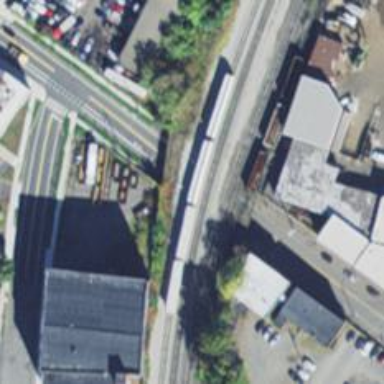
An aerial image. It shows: Abandoned railway bridge leading to yard area.